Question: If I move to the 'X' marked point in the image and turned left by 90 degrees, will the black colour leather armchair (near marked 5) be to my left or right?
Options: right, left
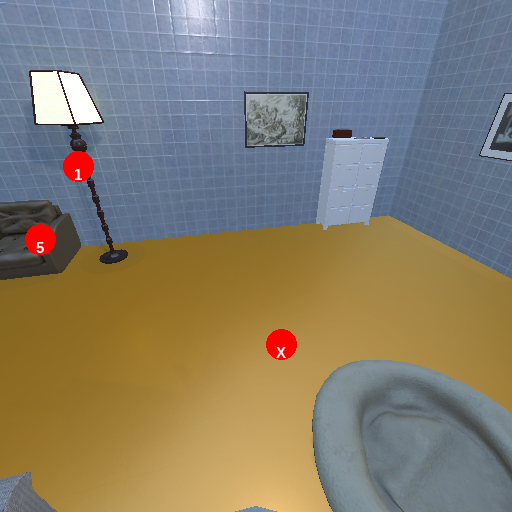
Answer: right